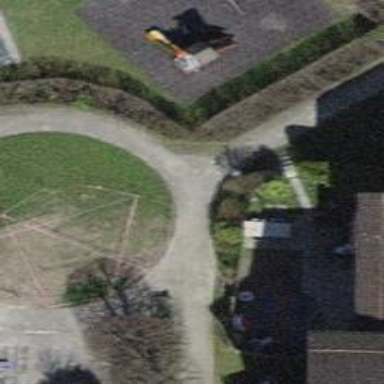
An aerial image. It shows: Hedge acting as barrier.